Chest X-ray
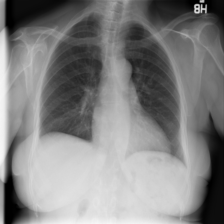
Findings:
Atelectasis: negative
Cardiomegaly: negative
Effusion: negative
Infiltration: negative
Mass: negative
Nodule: negative
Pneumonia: negative
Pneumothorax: negative
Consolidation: negative
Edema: negative
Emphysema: negative
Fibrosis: negative
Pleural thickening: negative
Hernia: negative